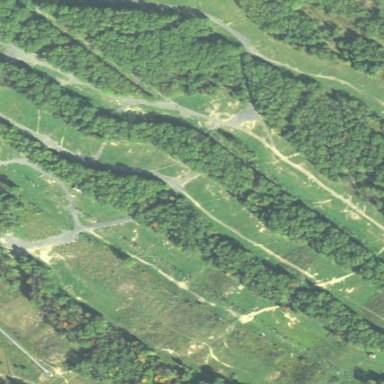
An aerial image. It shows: Intermediate difficulty downhill grassland piste groomed in classic style.